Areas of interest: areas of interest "Sport and cultural"
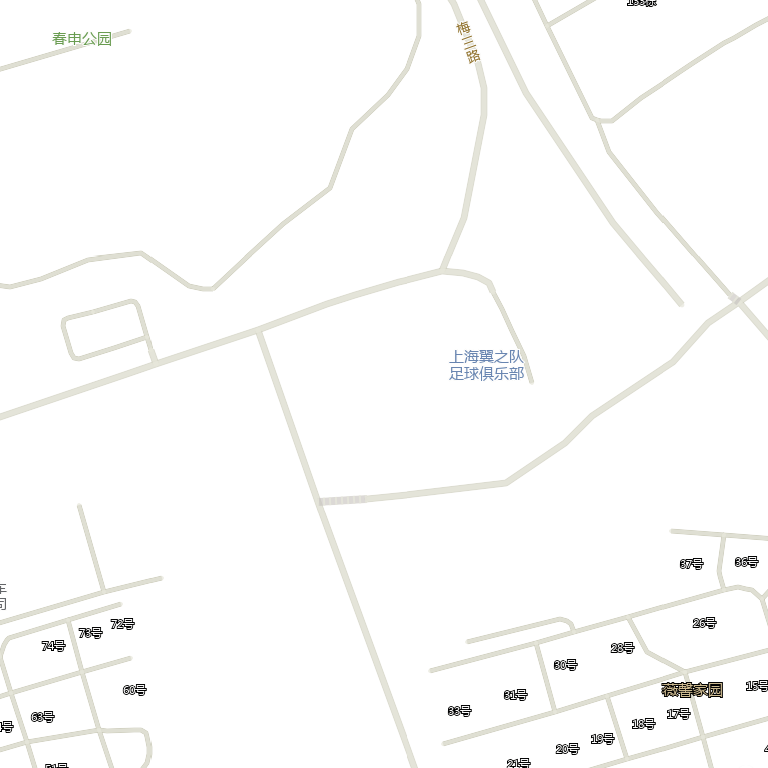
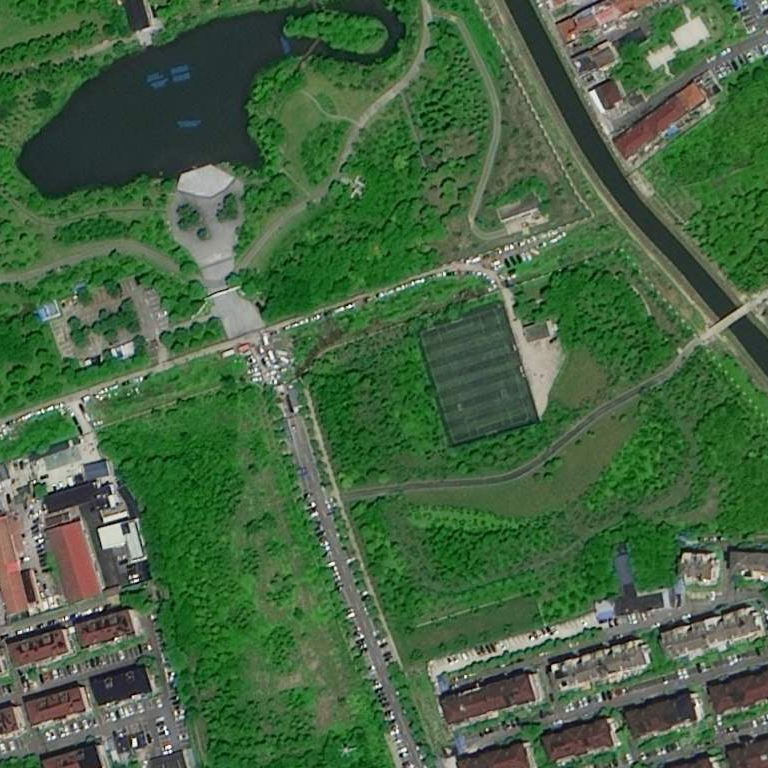